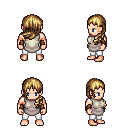
a pixel art fantasy rpg character, male body template, human, light skin, white tunic, white pants, blonde left-swept hairstyle, cloth bracers, four views (front, back, left, right), 2x2 character sprite sheet, small pixel art, hard edges, no anti-aliasing